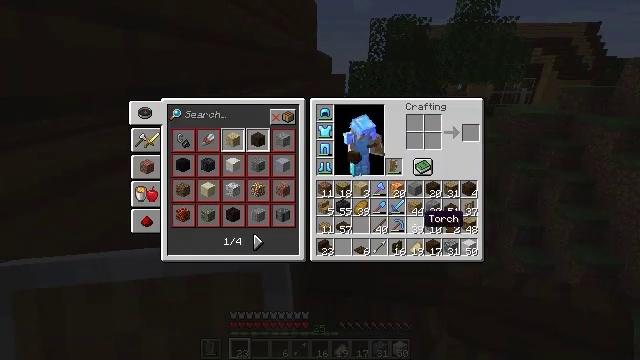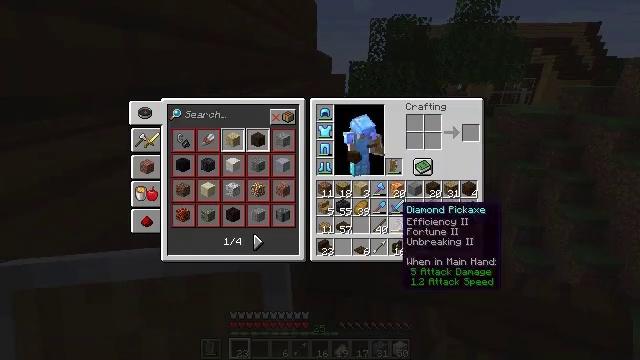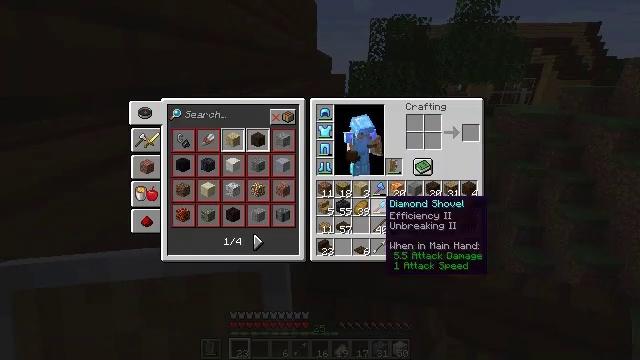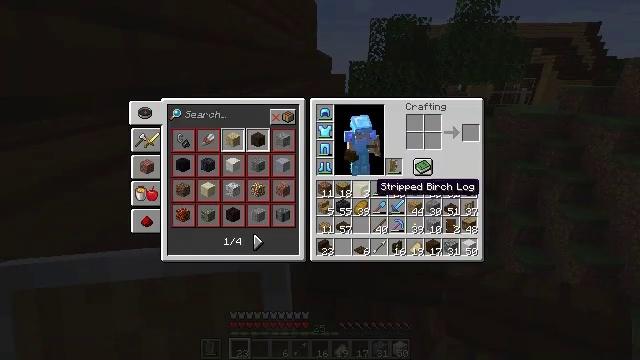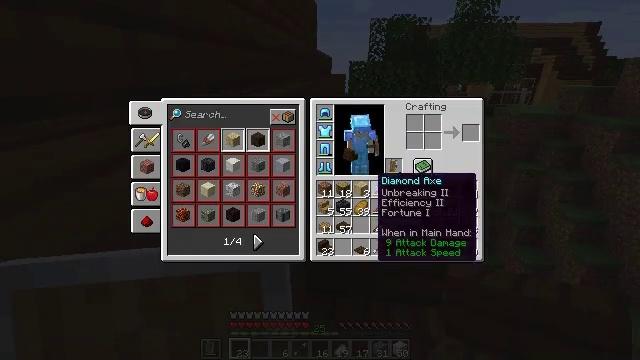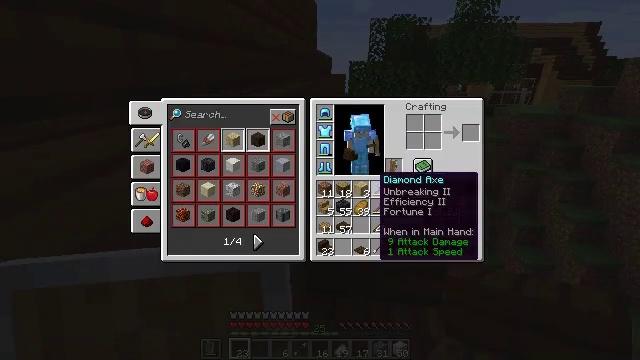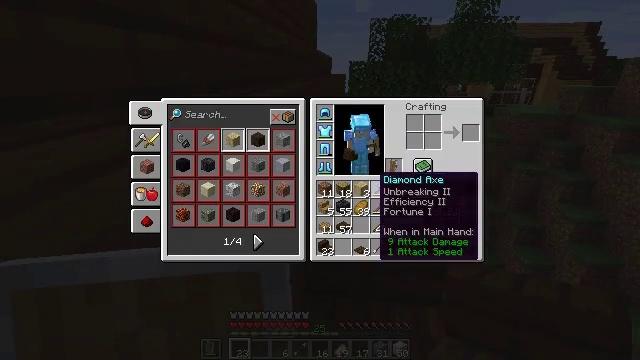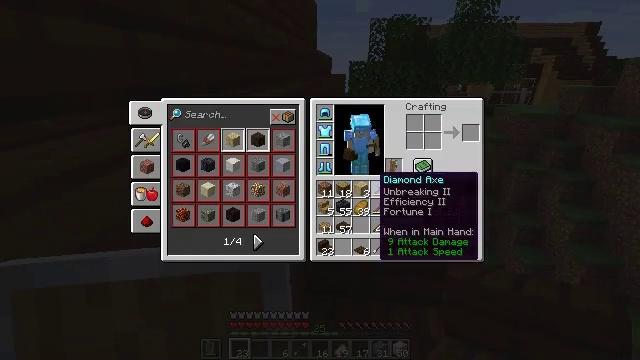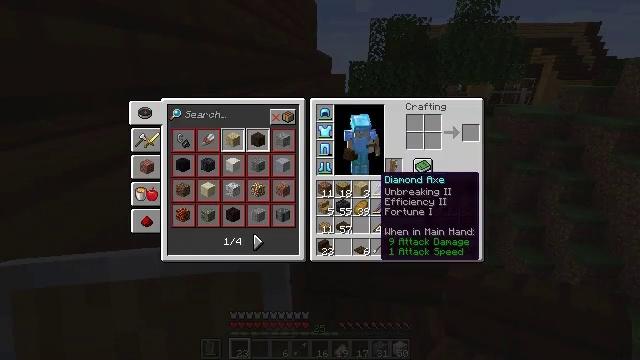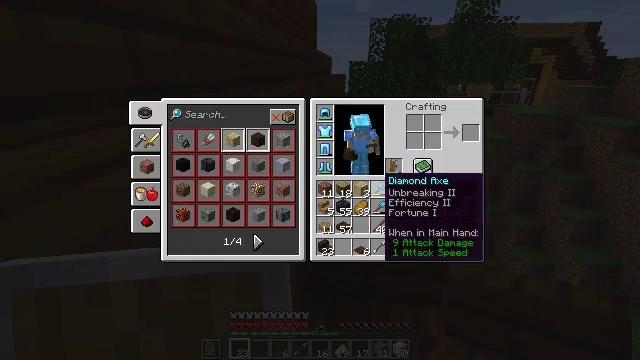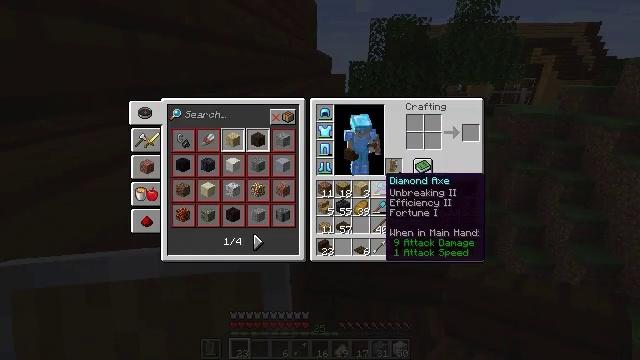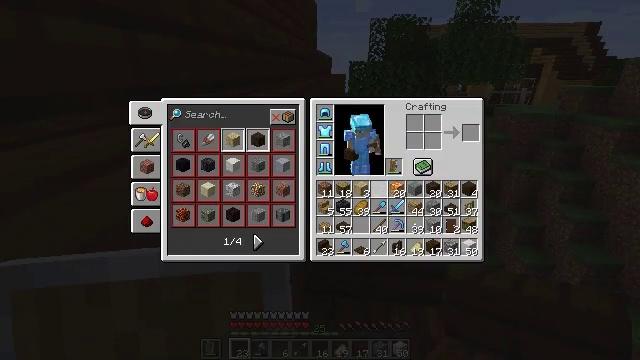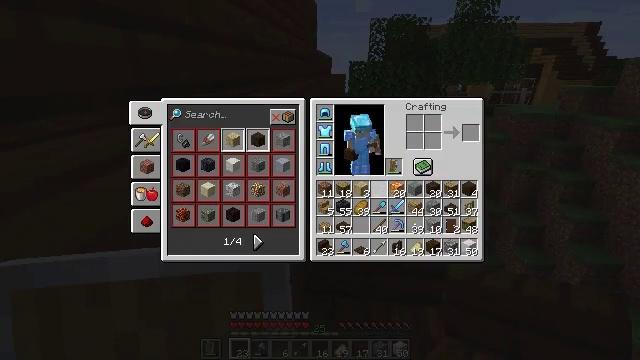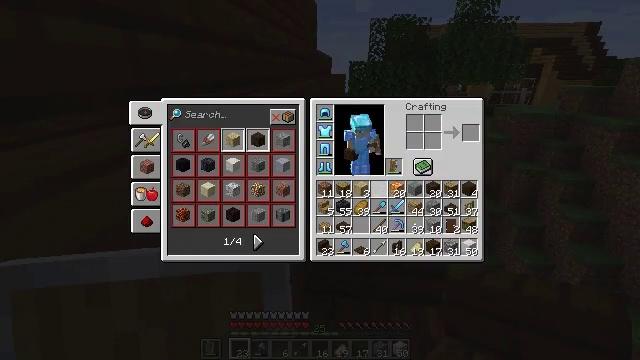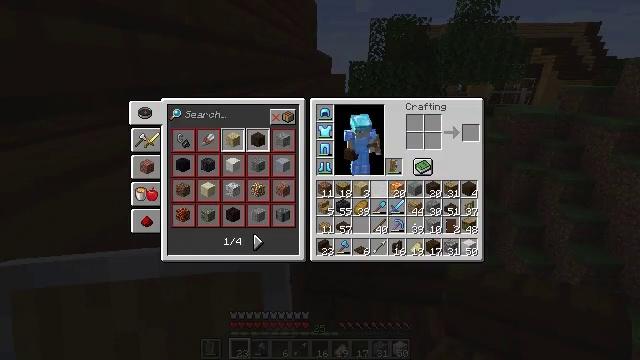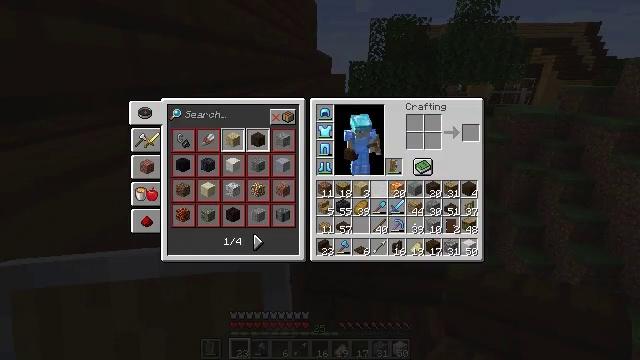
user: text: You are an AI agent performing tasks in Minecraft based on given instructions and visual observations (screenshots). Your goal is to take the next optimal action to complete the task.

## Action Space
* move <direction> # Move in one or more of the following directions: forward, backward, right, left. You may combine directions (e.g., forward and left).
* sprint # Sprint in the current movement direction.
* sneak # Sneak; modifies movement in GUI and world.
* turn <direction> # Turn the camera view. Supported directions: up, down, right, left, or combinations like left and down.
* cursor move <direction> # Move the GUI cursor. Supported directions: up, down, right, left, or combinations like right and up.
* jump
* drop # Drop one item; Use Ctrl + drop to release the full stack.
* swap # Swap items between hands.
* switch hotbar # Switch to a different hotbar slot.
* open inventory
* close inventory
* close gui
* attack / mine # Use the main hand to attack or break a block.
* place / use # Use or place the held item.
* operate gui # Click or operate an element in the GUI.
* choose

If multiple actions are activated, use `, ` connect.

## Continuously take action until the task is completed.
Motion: motion action
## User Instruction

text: Collect dark oak planks from a structure.
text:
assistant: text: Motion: sneak, cursor move left and up, operate gui
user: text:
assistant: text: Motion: sneak, cursor move left, operate gui
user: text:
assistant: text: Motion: sneak, cursor move left and up, operate gui
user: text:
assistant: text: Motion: sneak, operate gui
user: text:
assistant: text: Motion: sneak, operate gui
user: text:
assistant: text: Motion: sneak, operate gui
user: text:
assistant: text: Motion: sneak, operate gui
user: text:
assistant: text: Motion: sneak, operate gui
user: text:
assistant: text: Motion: sneak, operate gui
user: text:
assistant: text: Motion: sneak, operate gui
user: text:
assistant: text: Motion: sneak, operate gui, switch to hotbar 2
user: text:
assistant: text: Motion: sneak, operate gui, switch to hotbar 2
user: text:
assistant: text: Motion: sneak, operate gui, switch to hotbar 2
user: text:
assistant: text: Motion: sneak, operate gui, switch to hotbar 2
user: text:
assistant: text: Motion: operate gui
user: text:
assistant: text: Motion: operate gui
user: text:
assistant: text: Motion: attack / mine
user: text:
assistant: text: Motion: attack / mine
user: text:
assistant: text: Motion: turn right and down, attack / mine
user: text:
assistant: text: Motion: turn right and down, attack / mine
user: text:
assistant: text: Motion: turn down, attack / mine, switch to hotbar 2
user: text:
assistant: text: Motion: attack / mine, switch to hotbar 2
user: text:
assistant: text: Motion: attack / mine, switch to hotbar 2
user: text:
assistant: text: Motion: attack / mine
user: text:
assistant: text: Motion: attack / mine
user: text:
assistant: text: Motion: attack / mine
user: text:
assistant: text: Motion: attack / mine
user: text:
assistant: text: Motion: attack / mine
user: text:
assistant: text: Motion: attack / mine
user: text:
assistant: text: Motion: attack / mine